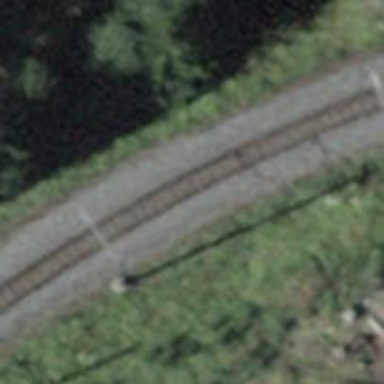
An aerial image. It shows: Narrow-gauge railway with 1 track. The tracks are electrified with contact line.